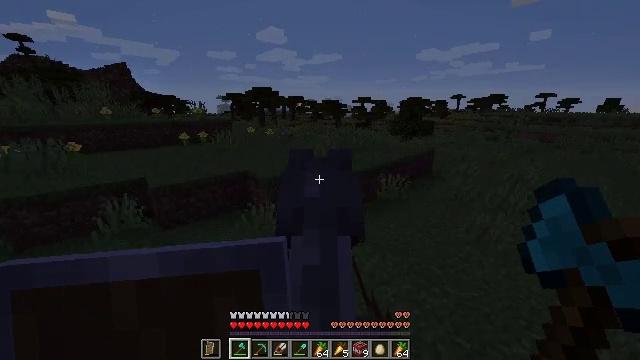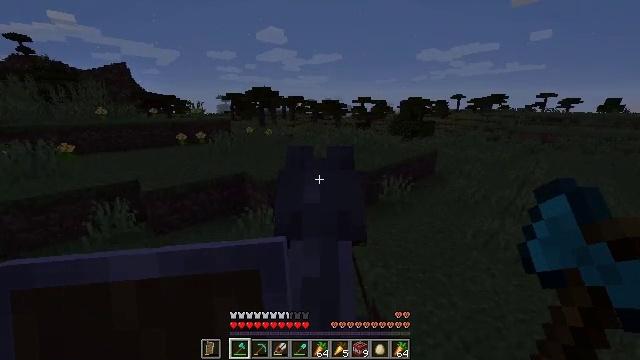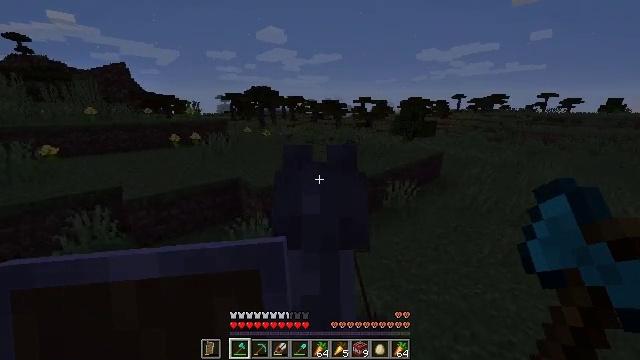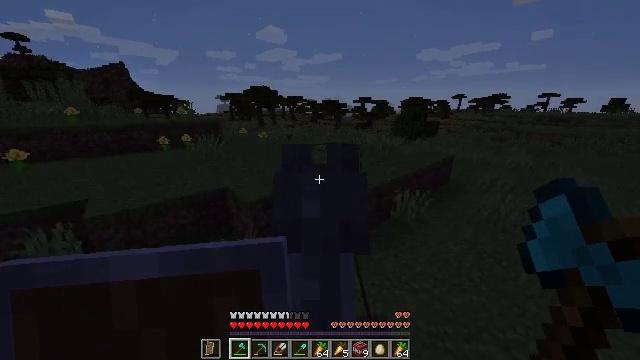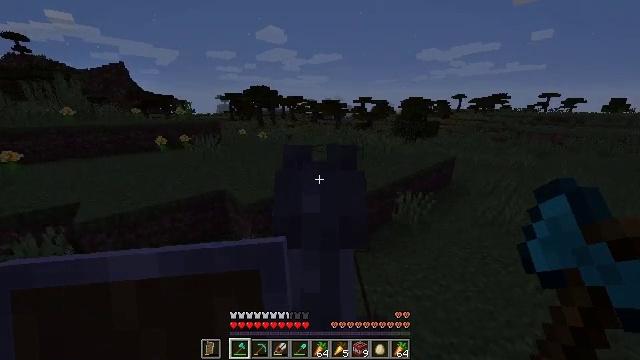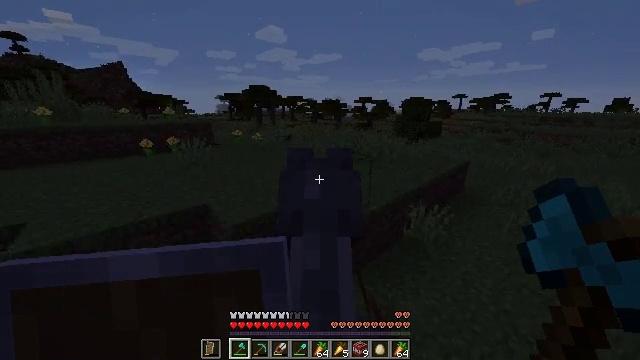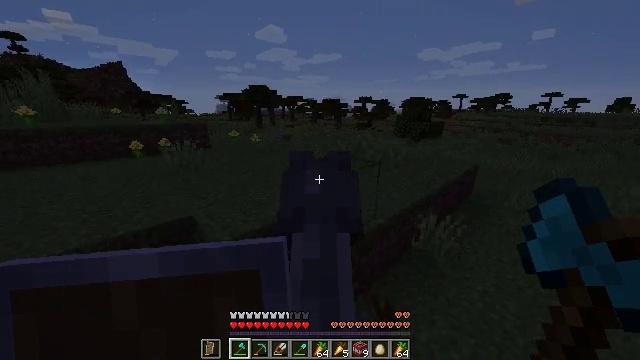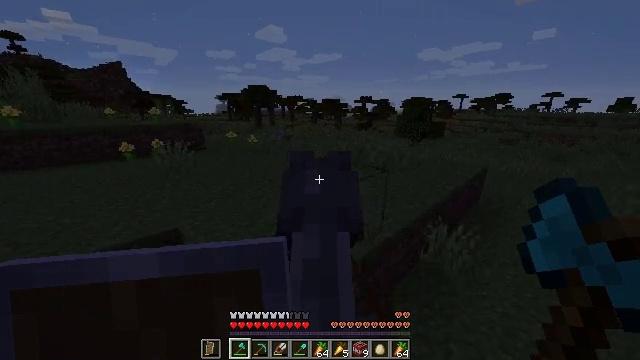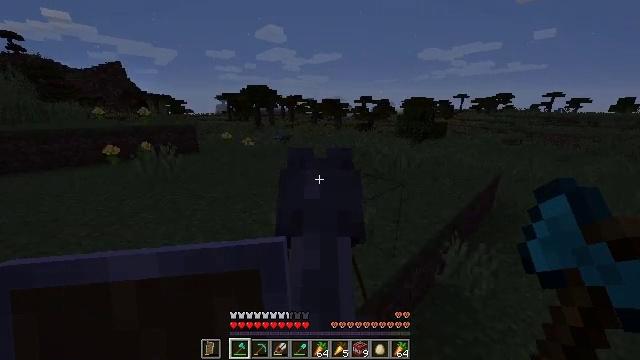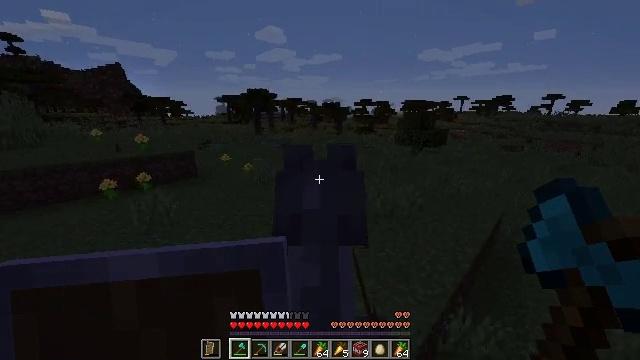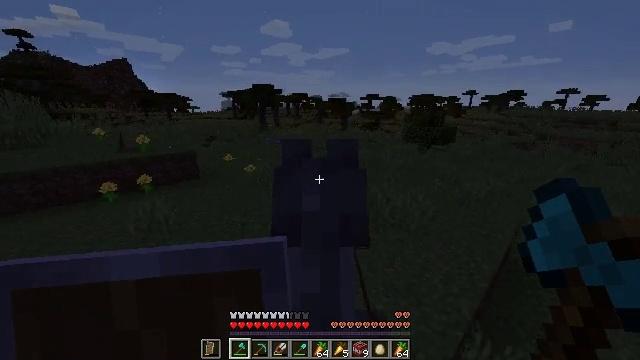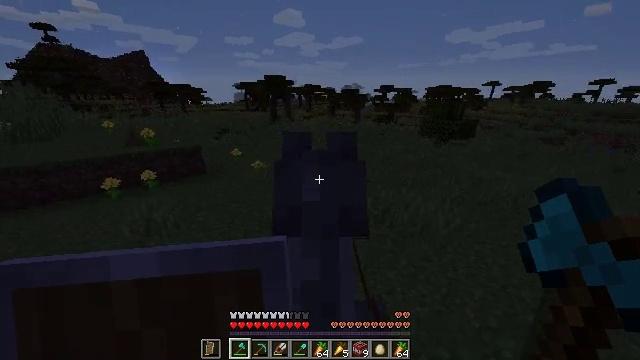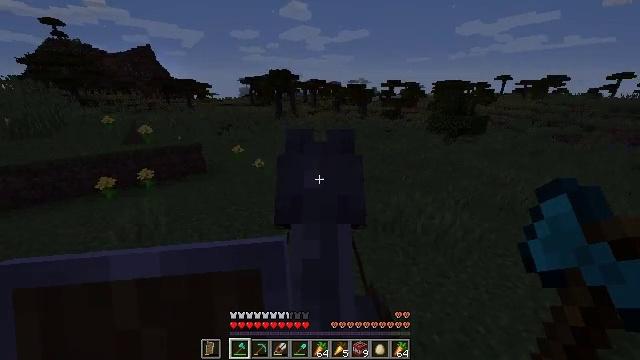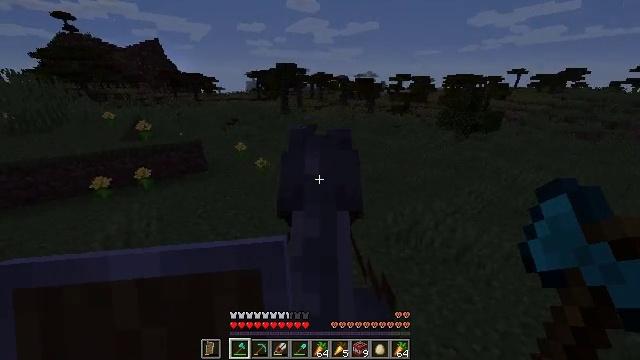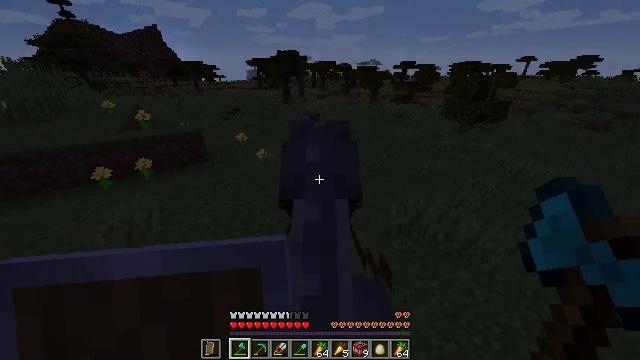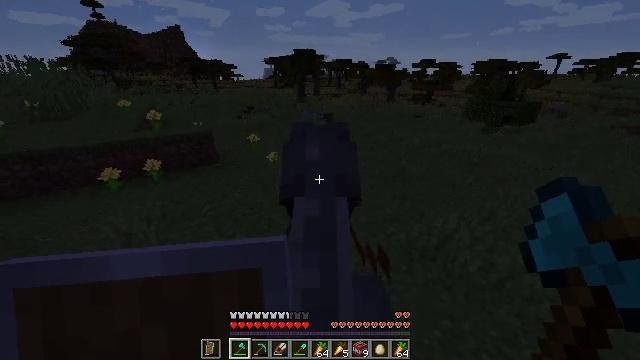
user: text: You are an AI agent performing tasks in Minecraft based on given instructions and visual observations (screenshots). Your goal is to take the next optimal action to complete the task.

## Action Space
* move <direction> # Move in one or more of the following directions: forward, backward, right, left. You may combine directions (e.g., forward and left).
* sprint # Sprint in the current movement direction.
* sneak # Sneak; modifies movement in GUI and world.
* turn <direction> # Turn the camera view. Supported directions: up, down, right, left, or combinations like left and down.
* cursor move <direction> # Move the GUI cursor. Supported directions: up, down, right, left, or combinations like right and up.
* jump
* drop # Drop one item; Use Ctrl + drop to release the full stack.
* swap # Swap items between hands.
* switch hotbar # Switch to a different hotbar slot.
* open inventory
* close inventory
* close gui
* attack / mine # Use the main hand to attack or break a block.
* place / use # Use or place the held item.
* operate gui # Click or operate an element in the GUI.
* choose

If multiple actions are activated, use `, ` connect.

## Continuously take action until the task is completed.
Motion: motion action
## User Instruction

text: Break the fire block.
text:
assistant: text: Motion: move forward, sprint
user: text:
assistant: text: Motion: move forward, sprint
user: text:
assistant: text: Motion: move forward, sprint
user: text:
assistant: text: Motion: move forward, sprint
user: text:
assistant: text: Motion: move forward, sprint
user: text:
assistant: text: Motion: move forward, sprint
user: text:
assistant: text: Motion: move forward, sprint
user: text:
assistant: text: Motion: move forward, sprint
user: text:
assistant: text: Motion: move forward, sprint
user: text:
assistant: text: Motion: move forward, sprint, turn left and down
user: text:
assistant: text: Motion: move forward, sprint, turn left and down
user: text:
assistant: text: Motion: move forward, sprint, turn left and down
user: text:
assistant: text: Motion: move forward, sprint, turn left and down
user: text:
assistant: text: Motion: move forward, sprint, turn left and down
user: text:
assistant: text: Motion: move forward, sprint
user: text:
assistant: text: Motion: move forward
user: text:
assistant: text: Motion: move forward
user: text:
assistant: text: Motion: move forward
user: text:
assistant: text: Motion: move forward
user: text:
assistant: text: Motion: move forward
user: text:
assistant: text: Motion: move forward
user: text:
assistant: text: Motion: move forward
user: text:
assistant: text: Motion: move forward
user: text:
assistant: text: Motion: move forward
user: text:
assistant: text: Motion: move forward, turn right
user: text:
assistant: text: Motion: move forward, turn right
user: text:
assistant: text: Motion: move forward, turn right
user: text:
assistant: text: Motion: move forward, turn right
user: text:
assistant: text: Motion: move forward, turn right
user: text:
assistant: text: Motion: move forward, turn right